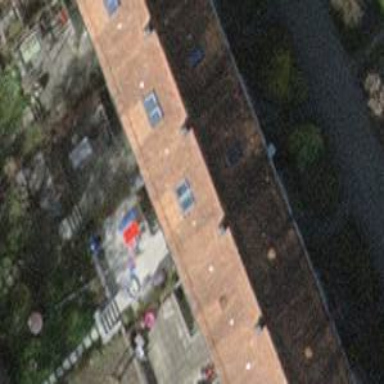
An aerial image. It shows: Gabled house with roof tiles in beige color. The roof is oriented across the building and its color is orangish red.